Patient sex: F
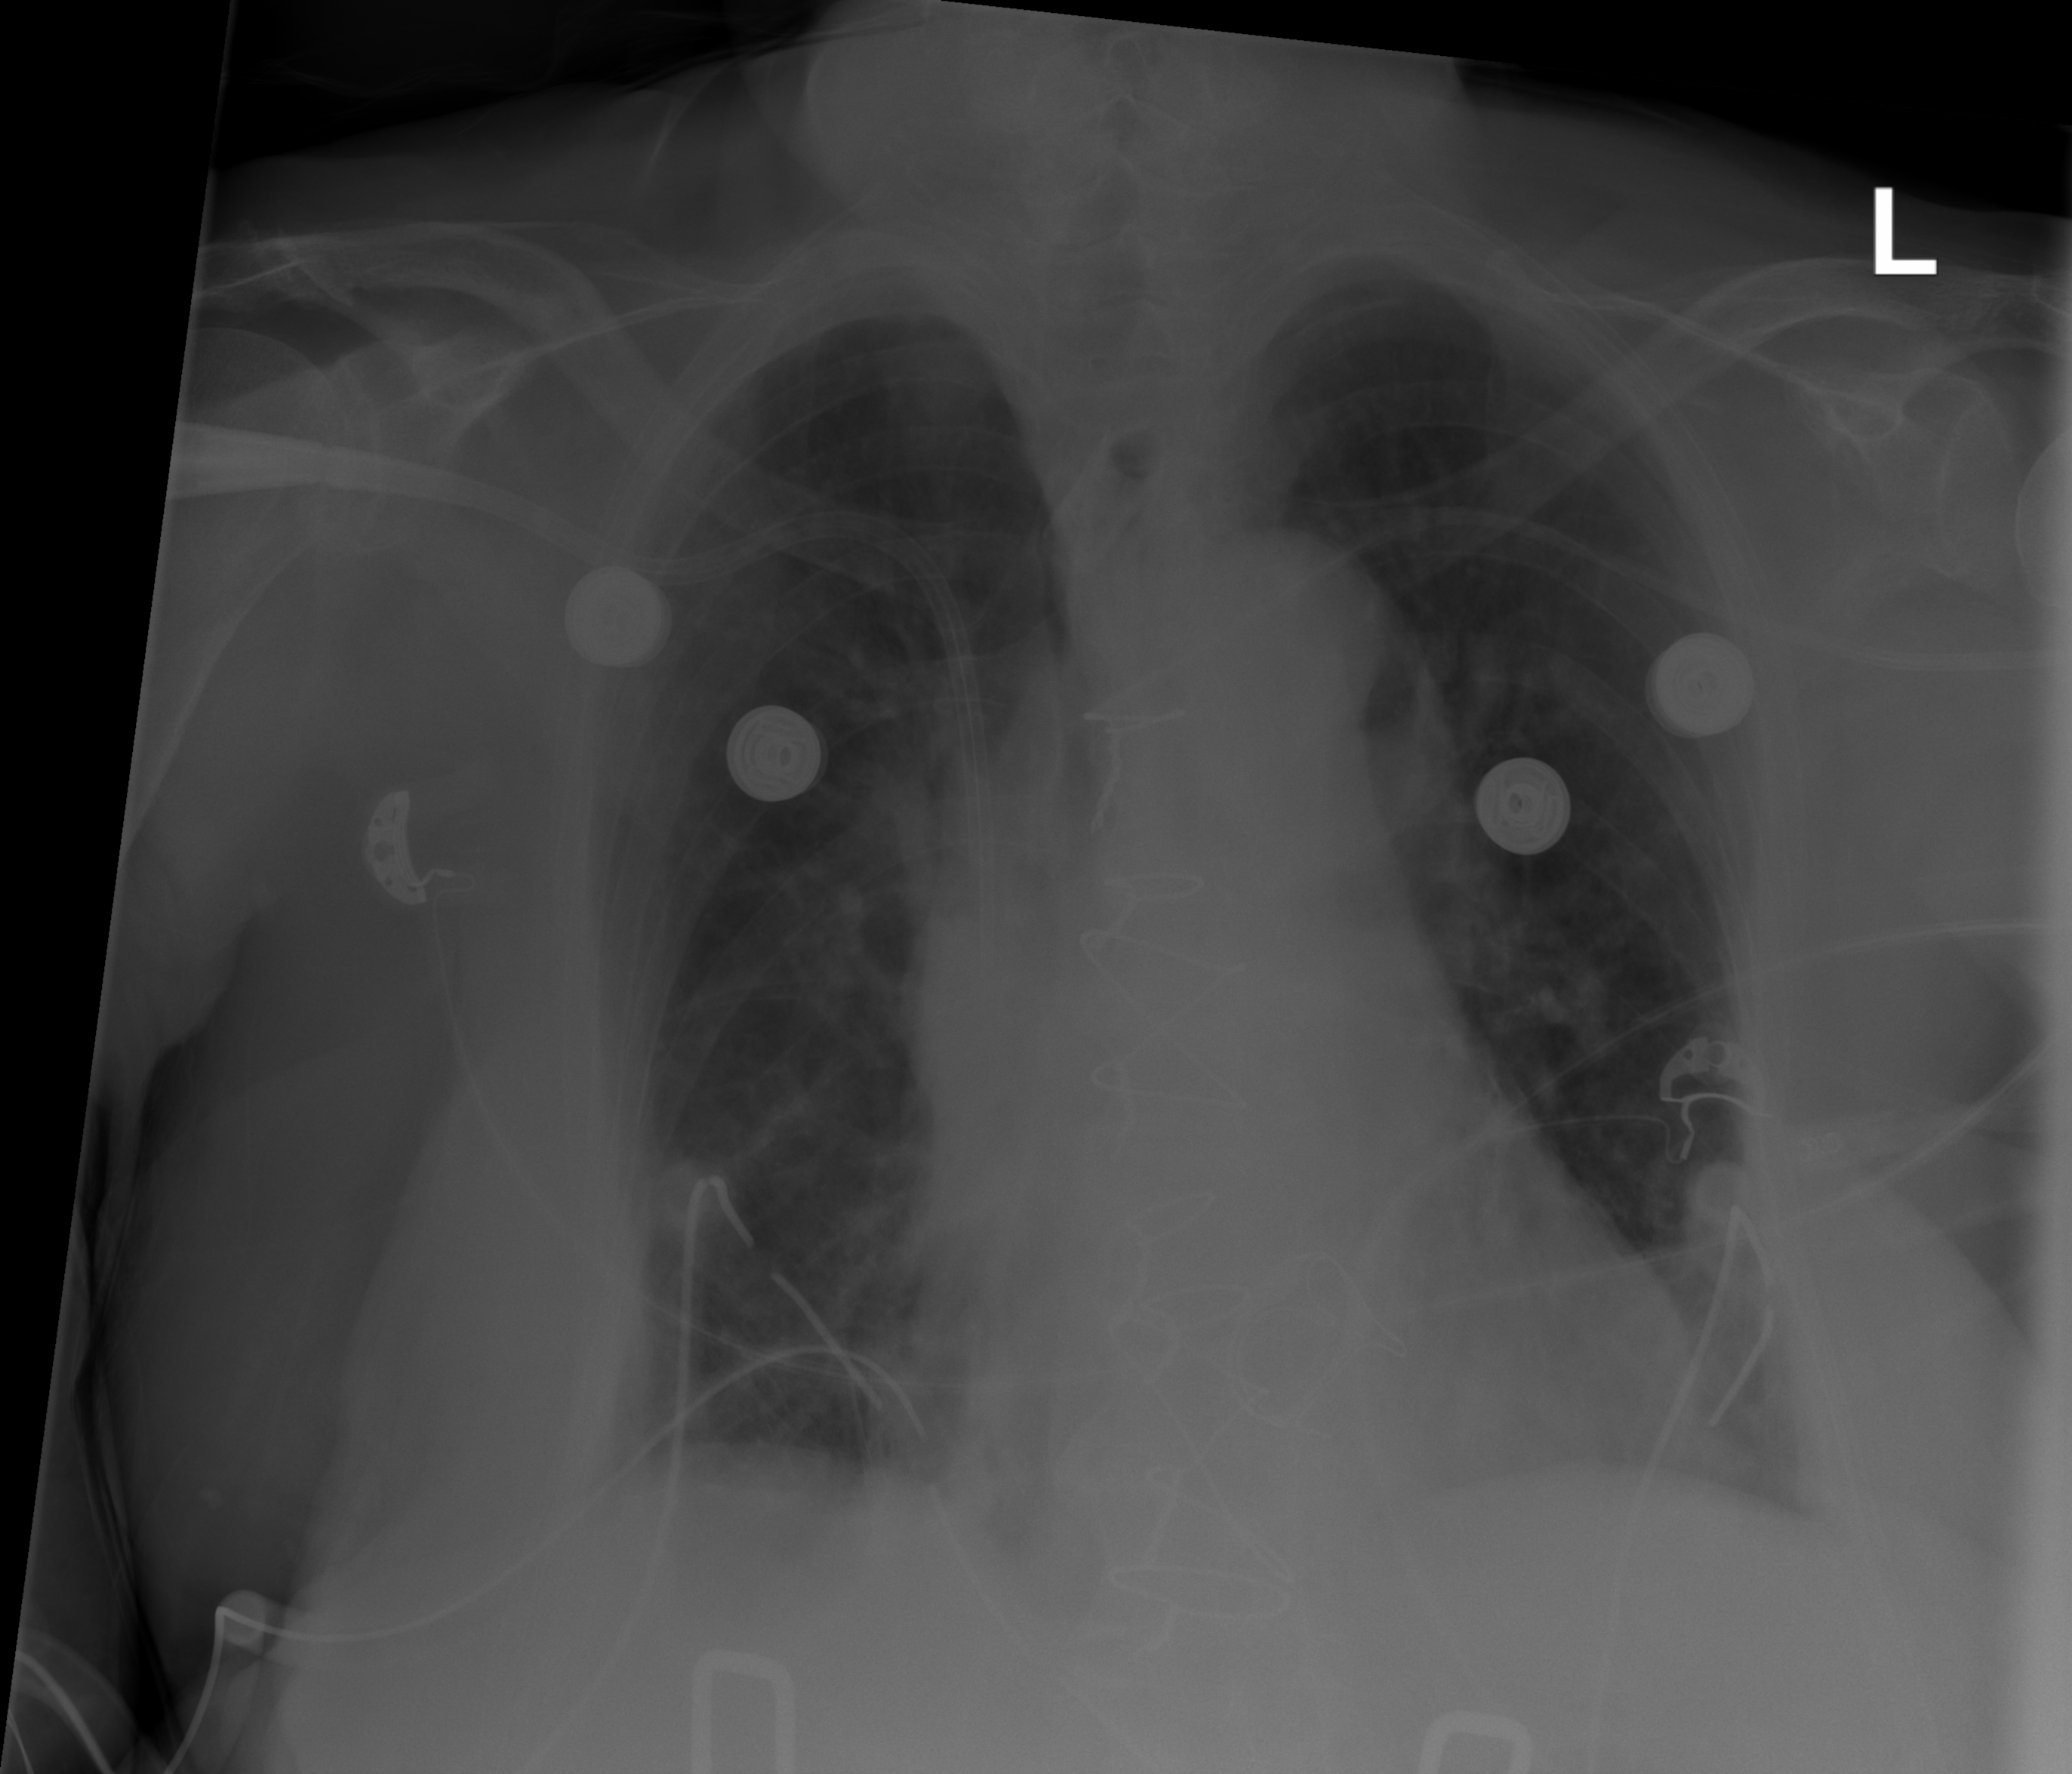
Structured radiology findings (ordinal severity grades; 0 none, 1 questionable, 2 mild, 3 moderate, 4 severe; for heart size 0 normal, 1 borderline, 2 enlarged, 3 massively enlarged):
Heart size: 2
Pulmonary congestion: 2
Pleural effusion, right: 2
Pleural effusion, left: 1
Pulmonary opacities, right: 1
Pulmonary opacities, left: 1
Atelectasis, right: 2
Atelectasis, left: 2